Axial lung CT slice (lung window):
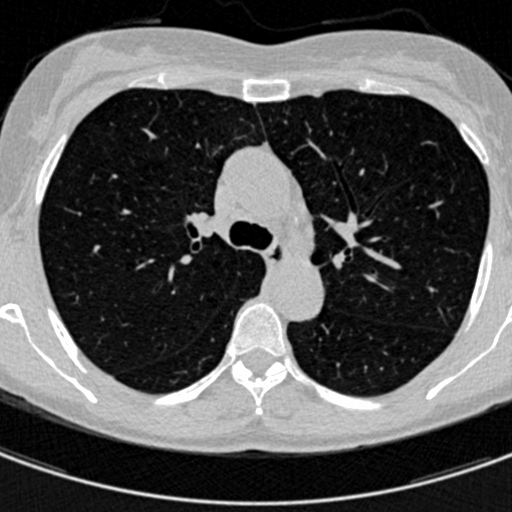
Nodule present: no